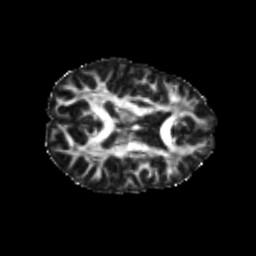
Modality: FA
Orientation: axial
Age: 20
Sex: female
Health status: healthy
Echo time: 0.074 s